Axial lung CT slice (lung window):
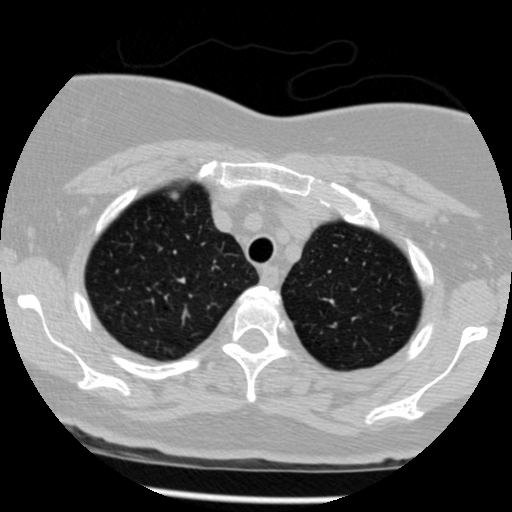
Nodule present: no